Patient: sex F, age 54
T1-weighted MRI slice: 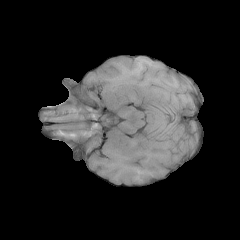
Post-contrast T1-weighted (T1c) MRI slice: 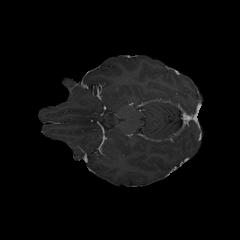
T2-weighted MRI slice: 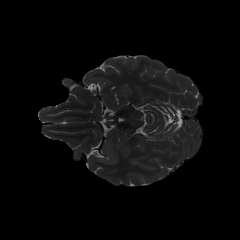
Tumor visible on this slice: yes
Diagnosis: Astrocytoma, IDH-wildtype
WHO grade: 3